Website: lowes
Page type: payment
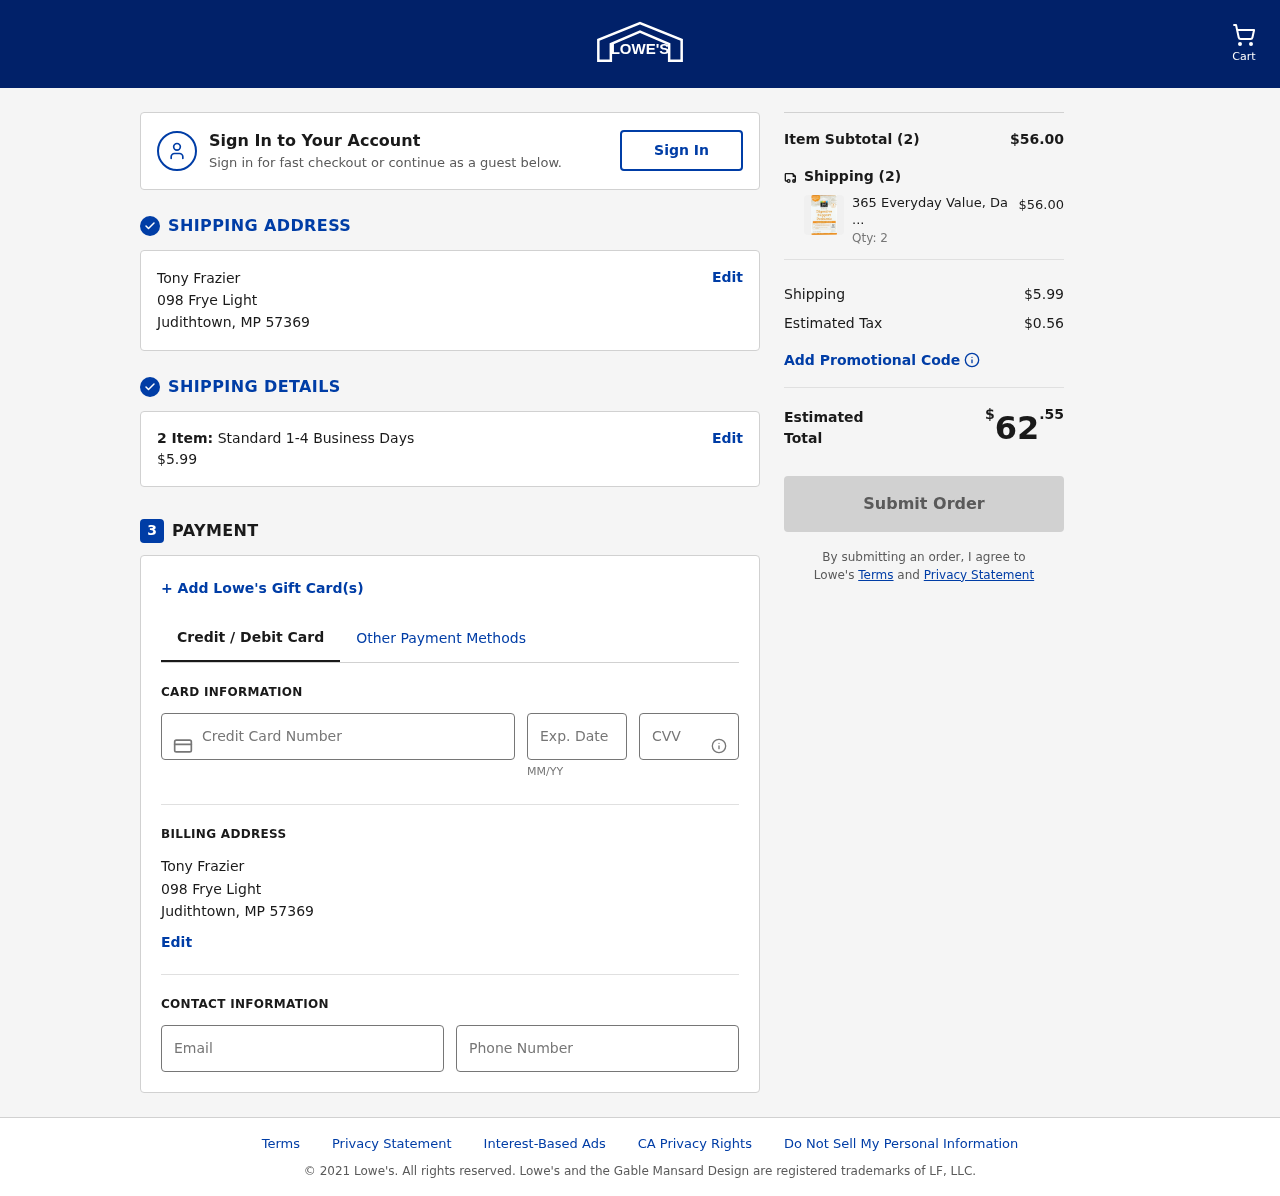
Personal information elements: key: PII_CARD_CVV
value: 051
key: PII_CARD_EXPIRY
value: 06/27
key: PII_CARD_NUMBER
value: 4474 0985 3720 3351
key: PII_CITY
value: Judithtown
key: PII_EMAIL
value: tonyfrazier@hotmail.com
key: PII_FULLNAME
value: Tony Frazier
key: PII_PHONE
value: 5796206754
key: PII_POSTCODE
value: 57369
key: PII_STATE_ABBR
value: MP
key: PII_STREET
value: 098 Frye Light
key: PII_FULLNAME2
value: Tony Frazier
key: PII_STREET2
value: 098 Frye Light
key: PII_CITY2
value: Judithtown
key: PII_STATE_ABBR2
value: MP
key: PII_POSTCODE2
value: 57369
Product elements: key: PRODUCT1_NAME
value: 365 Everyday Value, Daily Digestive Support Probiotic 5 Billion CFU, 30 ct
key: PRODUCT1_PRICE
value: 28
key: PRODUCT1_QUANTITY
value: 2
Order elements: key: ORDER_NUM_ITEMS
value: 2
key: ORDER_SHIPPING_COST
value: $5.99
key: ORDER_NUM_ITEMS2
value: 2
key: ORDER_SUBTOTAL
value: $56.00
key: ORDER_NUM_ITEMS3
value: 2
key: ORDER_SHIPPING_COST2
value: $5.99
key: ORDER_TAX
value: $0.56
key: ORDER_TOTAL
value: $62.55